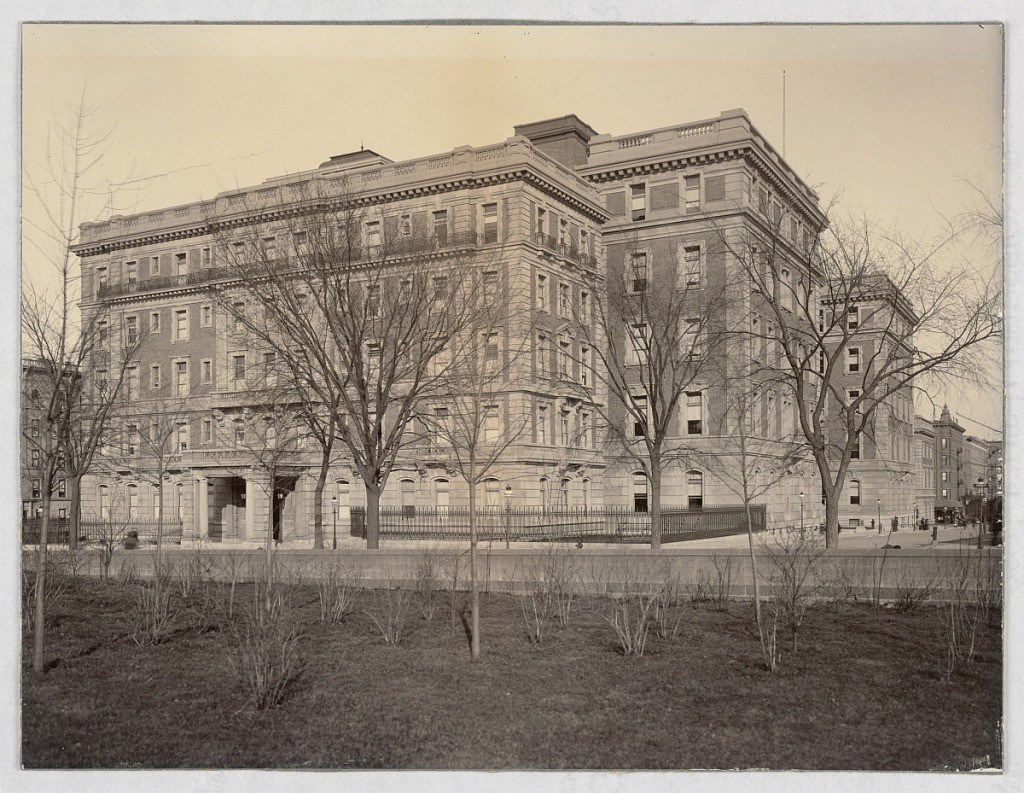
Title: Sketches in Lugano, Bellagio, Lake Como
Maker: Arnold William Brunner, American, 1857–1925
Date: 1883
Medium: Graphite on paper
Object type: Drawing
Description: Details of figures. View of lake, sailboats.